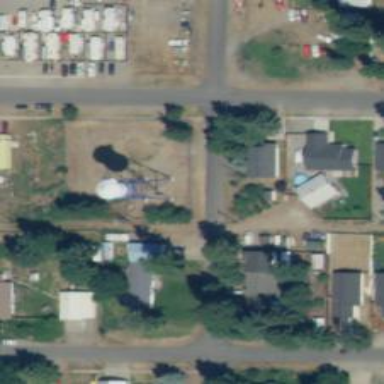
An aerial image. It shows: Water tower that is man-made.